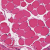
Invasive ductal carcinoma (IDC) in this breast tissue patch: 0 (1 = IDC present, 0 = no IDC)